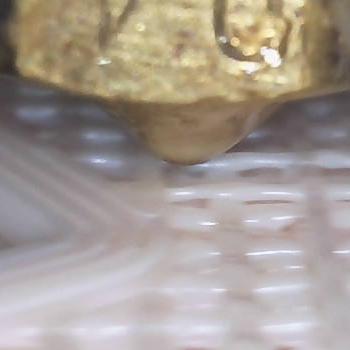
Flow rate: 74%